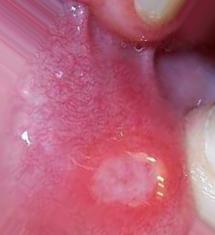
Condition: Mouth Ulcer